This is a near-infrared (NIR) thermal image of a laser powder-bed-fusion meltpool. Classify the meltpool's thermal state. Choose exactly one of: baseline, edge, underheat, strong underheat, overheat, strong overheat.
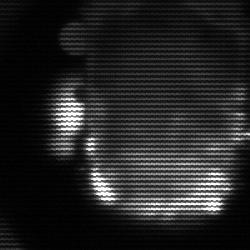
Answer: baseline